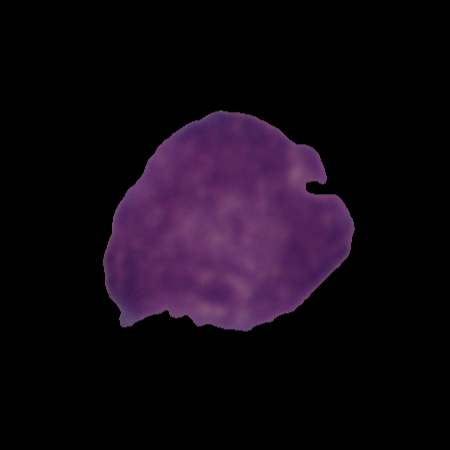
Label: healthy